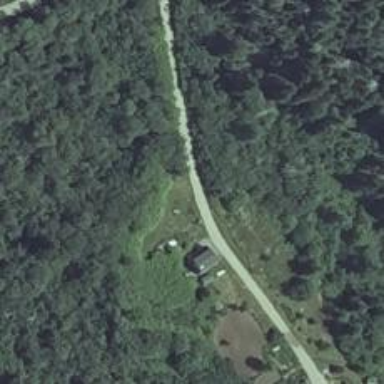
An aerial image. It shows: Driveway.